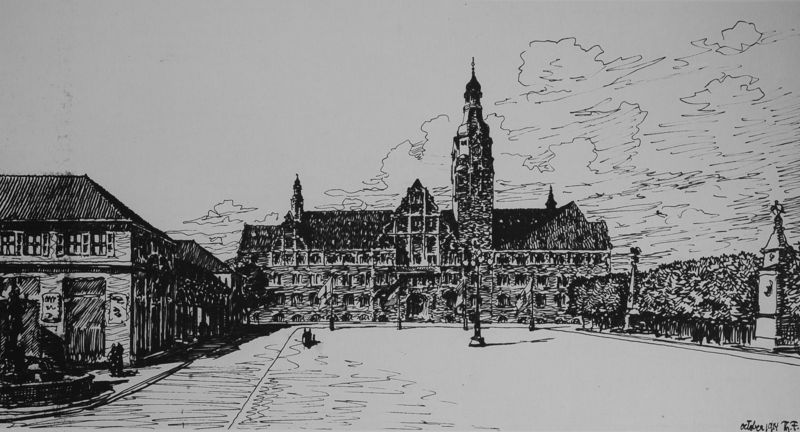
Titel: Entwurf zu Projekt Markthalle Remscheid, Theodor-Heuss-Platz
Künstler: Theodor Fischer
Standort: München
Institution: Architektursammlung der Technischen Universität
Schlagwörter: baum, dunkel, feder, himmel, schatten, weiß, wolken, bäume, kirchturm, menschen, stadt, fenster, grau, hell, licht, schwarz, skizze, strasse, säule, tür, zeichnung, dach, gebäude, haus, park, schloss, weg, wolke, leute, architektur, barock, spitze, niederlande, signatur, häuser, natur, busch, kirche, sonne, figur, personen, pflanzen, kontrast, renaissance, wald, brunnen, fensterläden, turm, garten, statue, umrisse, ansicht, fahnen, fassade, ort, perspektive, vedute, mittag, leer, dächer, giebel, allee, hecke, schattierung, schattierungen, markt, platz, datum, uhr, jahreszahl, menschenleer, stadtansicht, zwiebel, tusche, gehsteig, kloster, türmchen, linie, denkmal, gauben, druck, stich, gehweg, bordstein, rathaus, karte, zentral, schwart, marktplatz, oktober, flaggen, lich, postkarte, kupferstich, stockwerke, stadtplatz, fesnter, gibel, federzeichnung, zeichung, tuschezeichnung, giebeldach, spitzdach, platzanlage, lukarne, rathausplatz, brügge, brandenburg, giebl, stadtmitte, brüssel, rathhaus, schattierungs, traffur, bäumee, renaissanceschloss, geschweifte giebel, niederlandisch